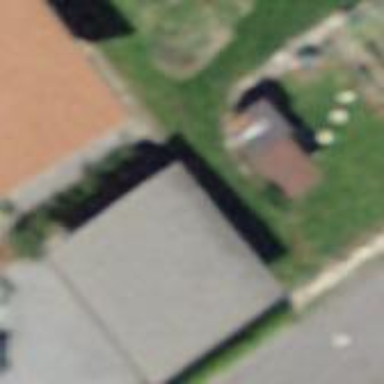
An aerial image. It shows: View of roof of building.